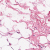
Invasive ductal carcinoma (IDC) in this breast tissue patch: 0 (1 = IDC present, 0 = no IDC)